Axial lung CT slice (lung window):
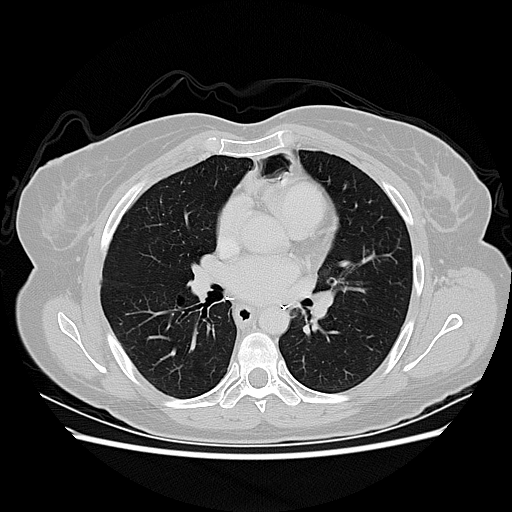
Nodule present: no